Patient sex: M
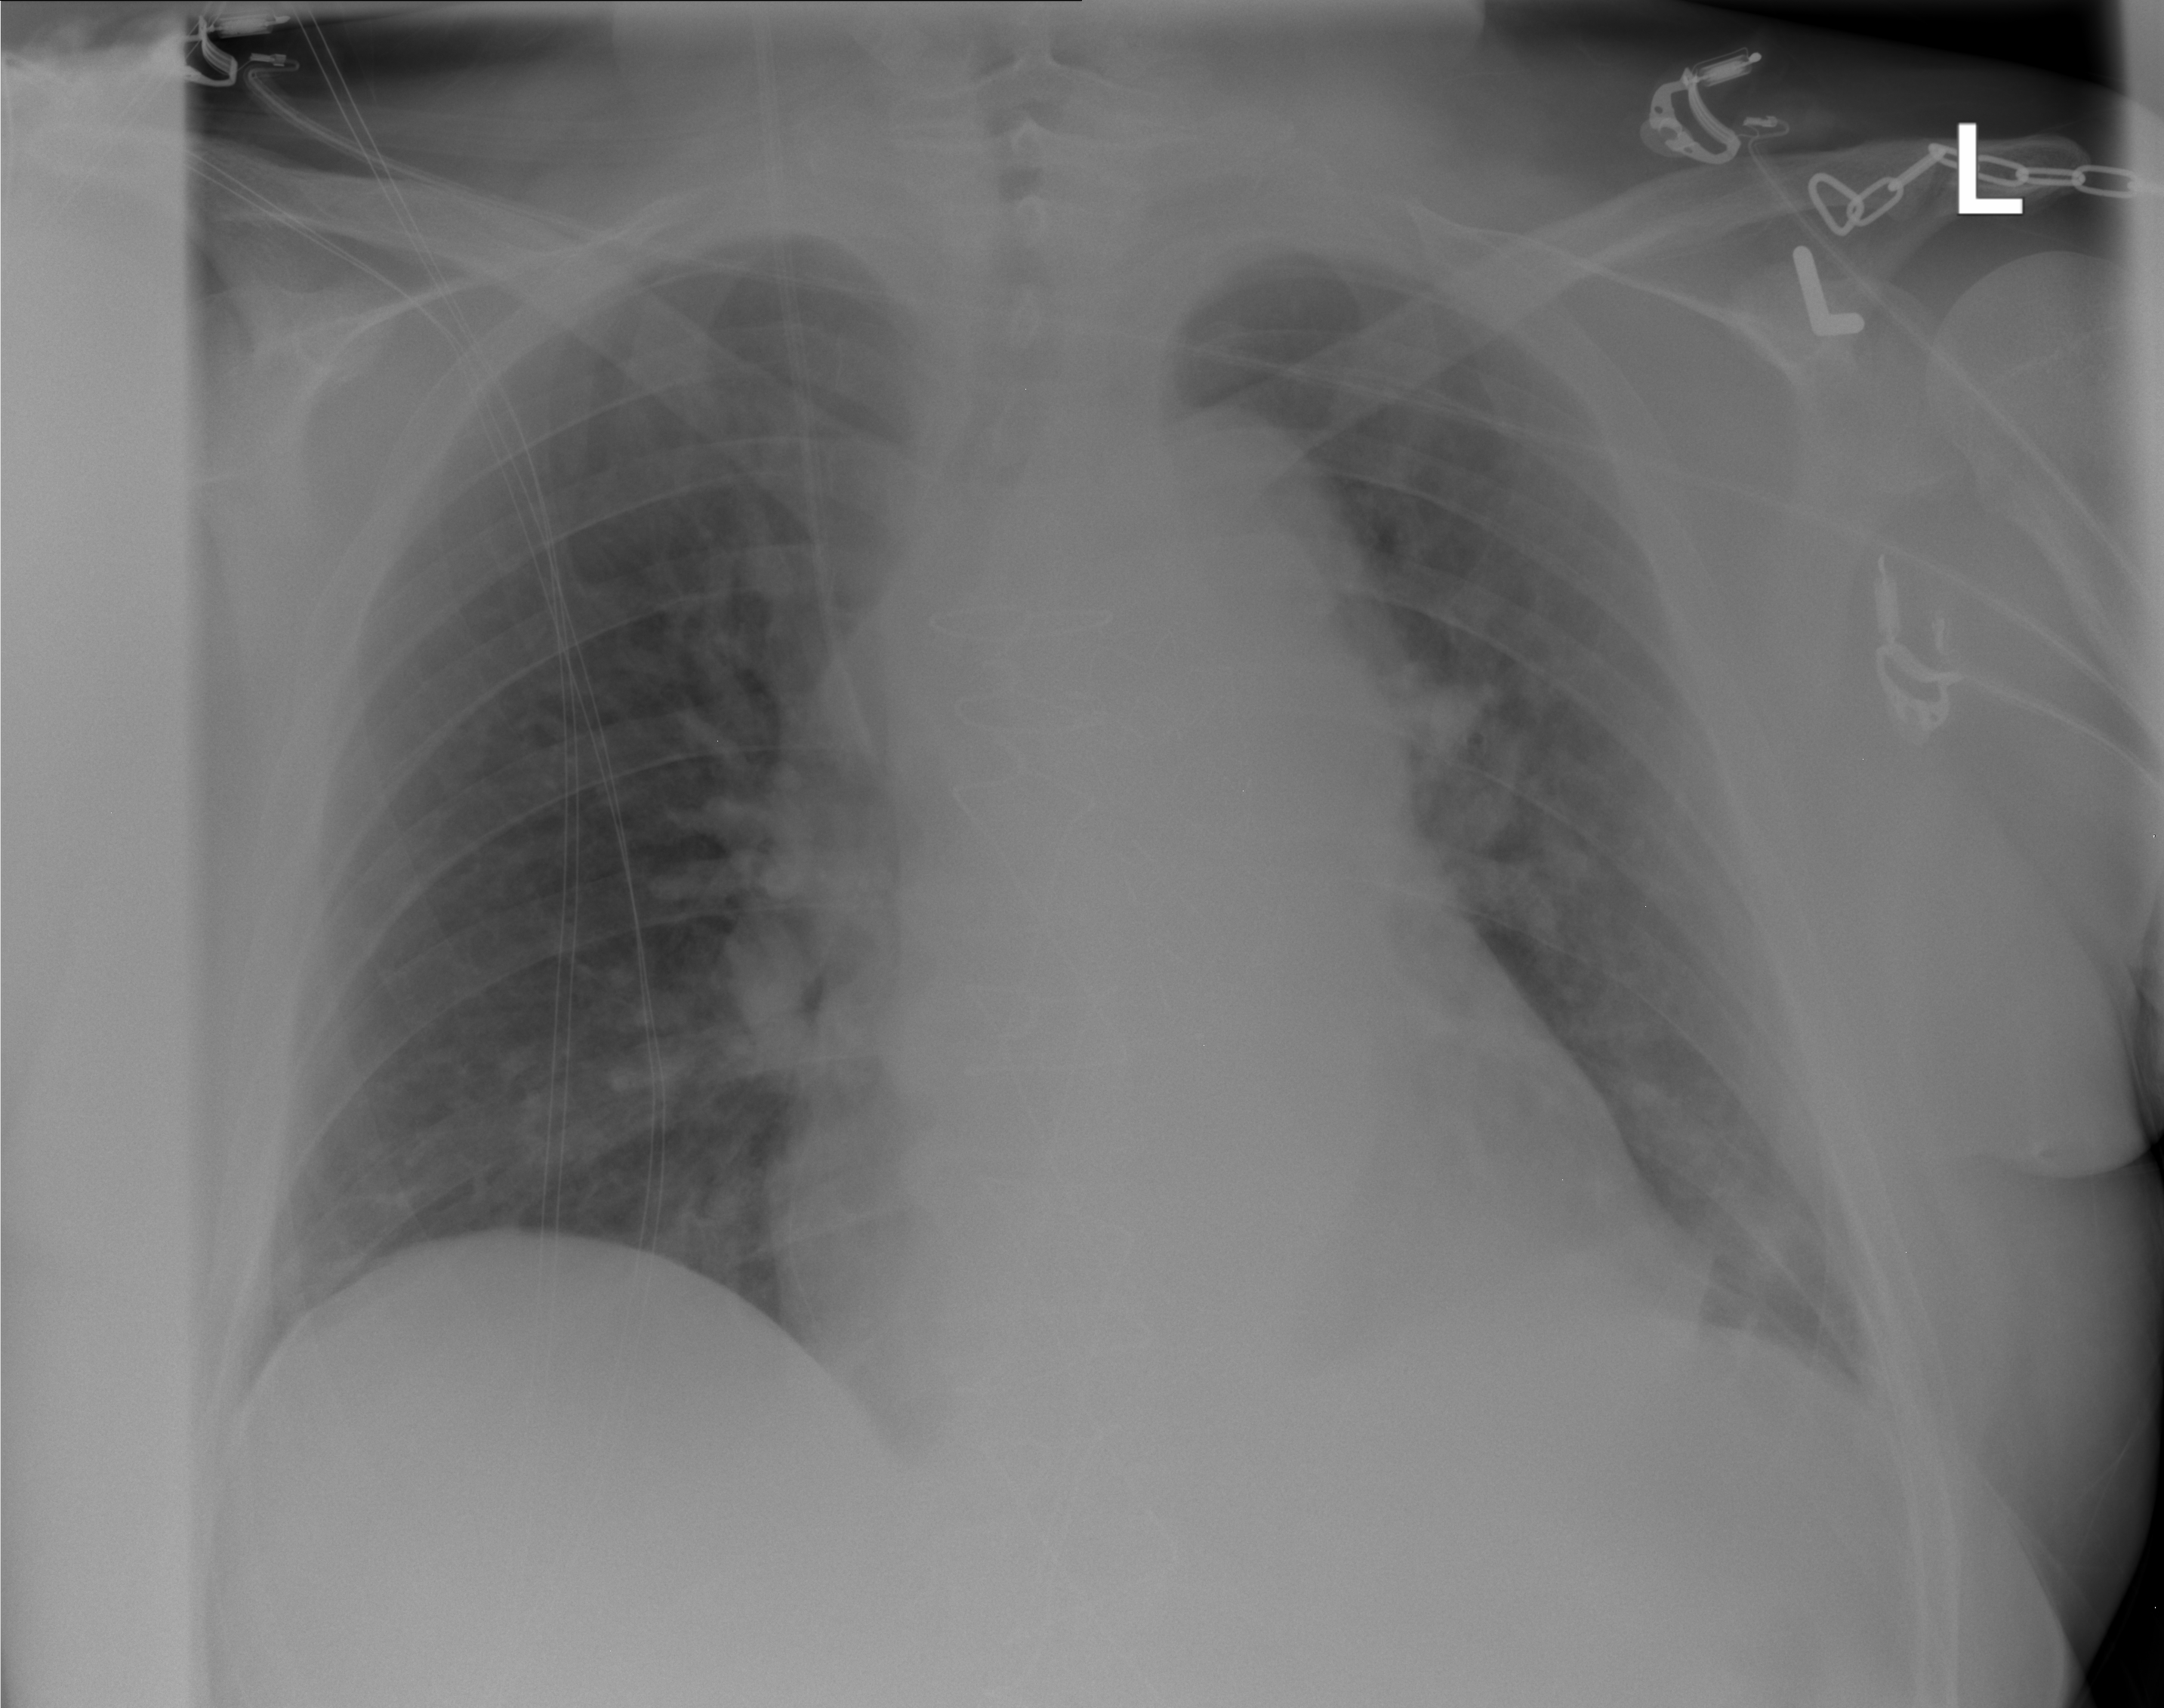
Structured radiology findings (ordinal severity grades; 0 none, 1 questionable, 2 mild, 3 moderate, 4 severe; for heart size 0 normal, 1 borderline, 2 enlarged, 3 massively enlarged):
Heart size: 2
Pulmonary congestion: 2
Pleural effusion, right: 1
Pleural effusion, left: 1
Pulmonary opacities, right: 0
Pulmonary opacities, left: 0
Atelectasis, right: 2
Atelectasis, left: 2